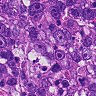
Metastatic tissue present: yes